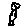
Label: bird